Aerial crown-view tile of a tropical tree (Barro Colorado Island, Panama), acquired 20250217:
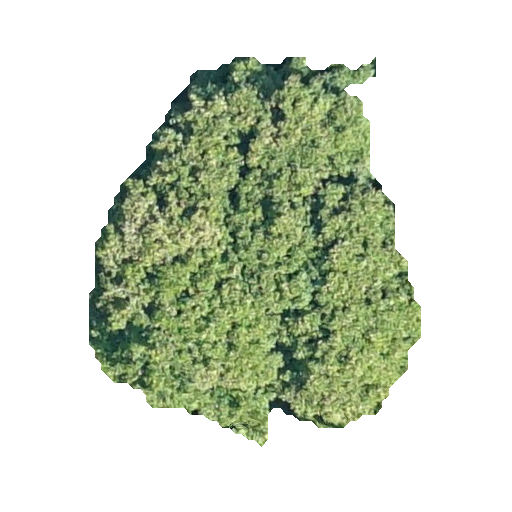
Species: Prioria copaifera
GBIF accepted scientific name: Prioria copaifera
Crown area: 137.173 m²